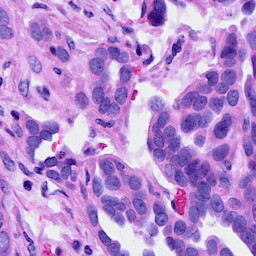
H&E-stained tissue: Ovarian